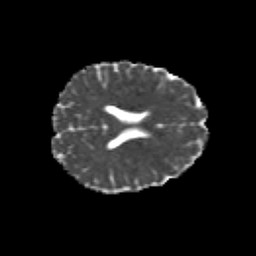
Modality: MD
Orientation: axial
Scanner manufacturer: siemens
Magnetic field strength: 3 T
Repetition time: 6.8 s
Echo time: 0.093 s